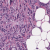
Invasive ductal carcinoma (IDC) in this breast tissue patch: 1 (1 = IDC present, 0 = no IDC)